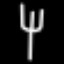
Label: fork